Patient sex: M
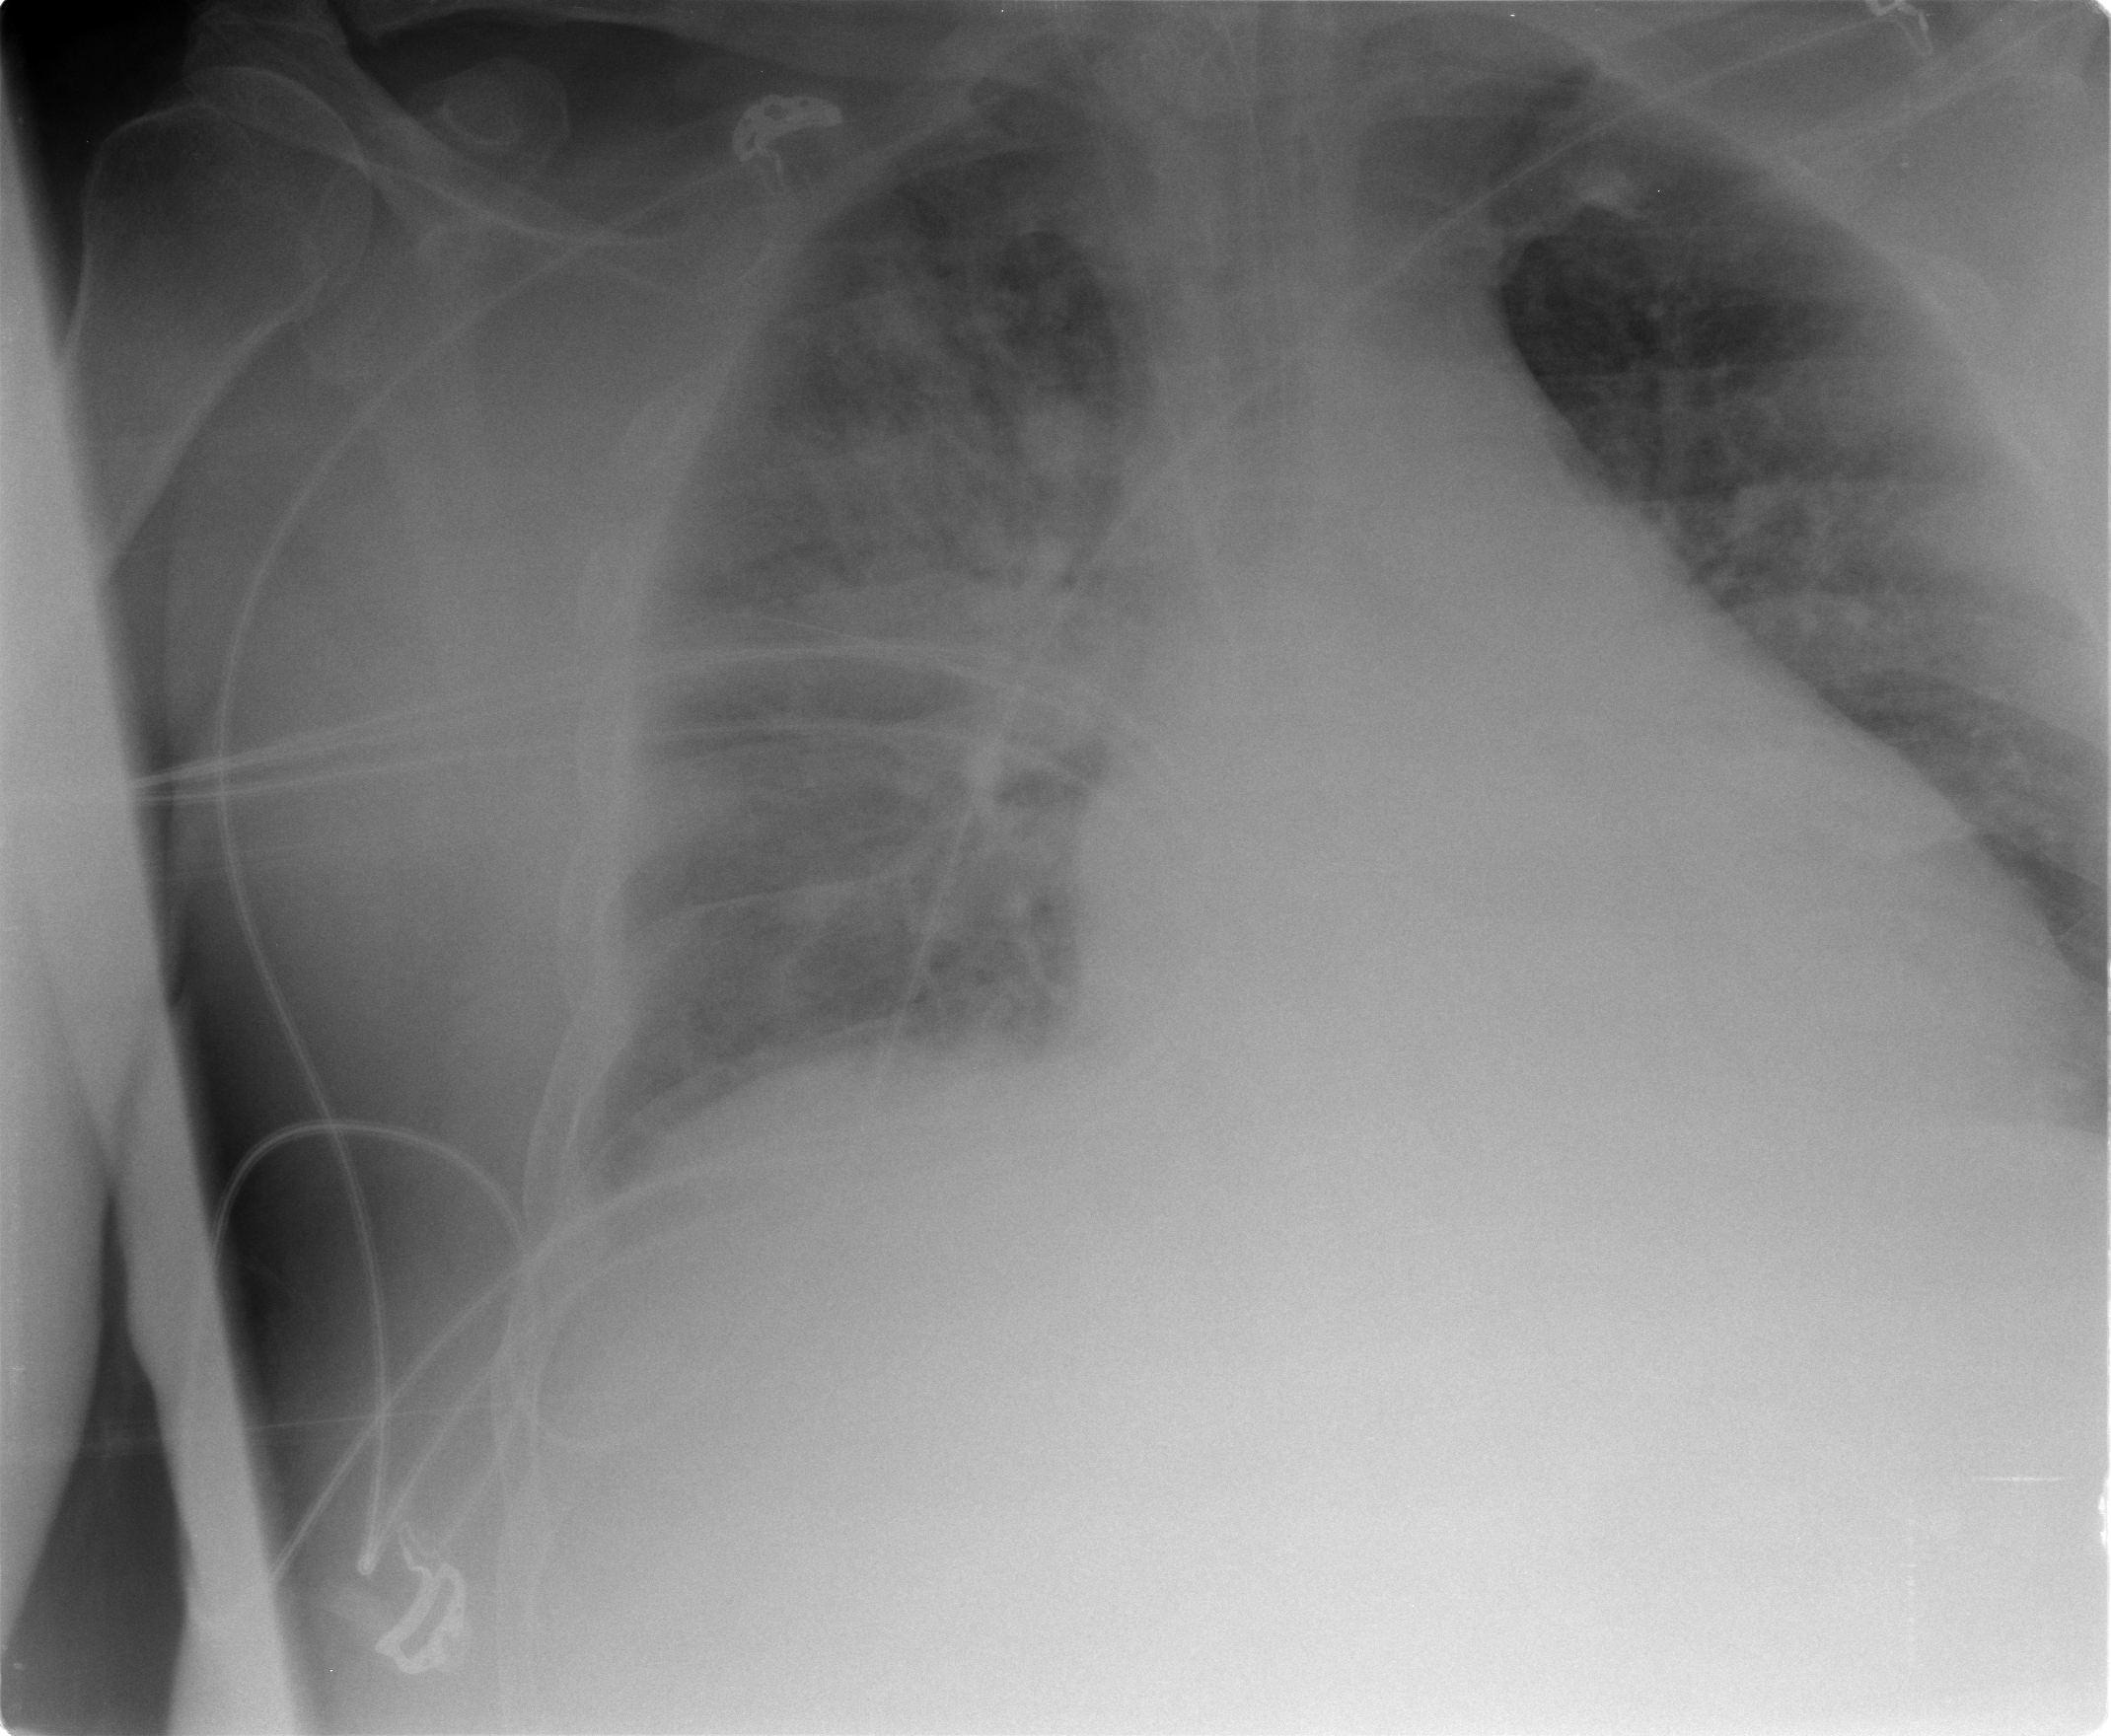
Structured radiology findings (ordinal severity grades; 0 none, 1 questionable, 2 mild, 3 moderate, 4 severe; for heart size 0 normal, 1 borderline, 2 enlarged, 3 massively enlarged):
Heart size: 3
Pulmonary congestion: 3
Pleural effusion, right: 1
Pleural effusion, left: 1
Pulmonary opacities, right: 3
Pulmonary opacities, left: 1
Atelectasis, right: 2
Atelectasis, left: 2